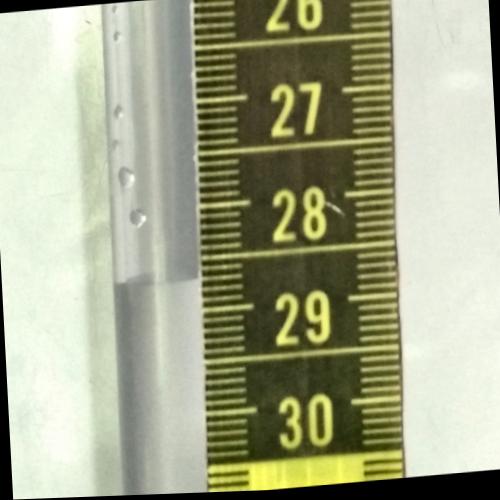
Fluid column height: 28.7 cm